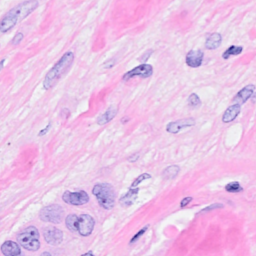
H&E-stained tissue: Breast